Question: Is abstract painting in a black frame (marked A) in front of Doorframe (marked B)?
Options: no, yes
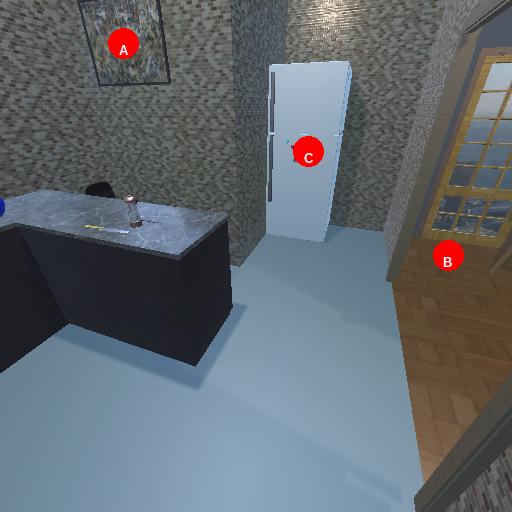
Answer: no